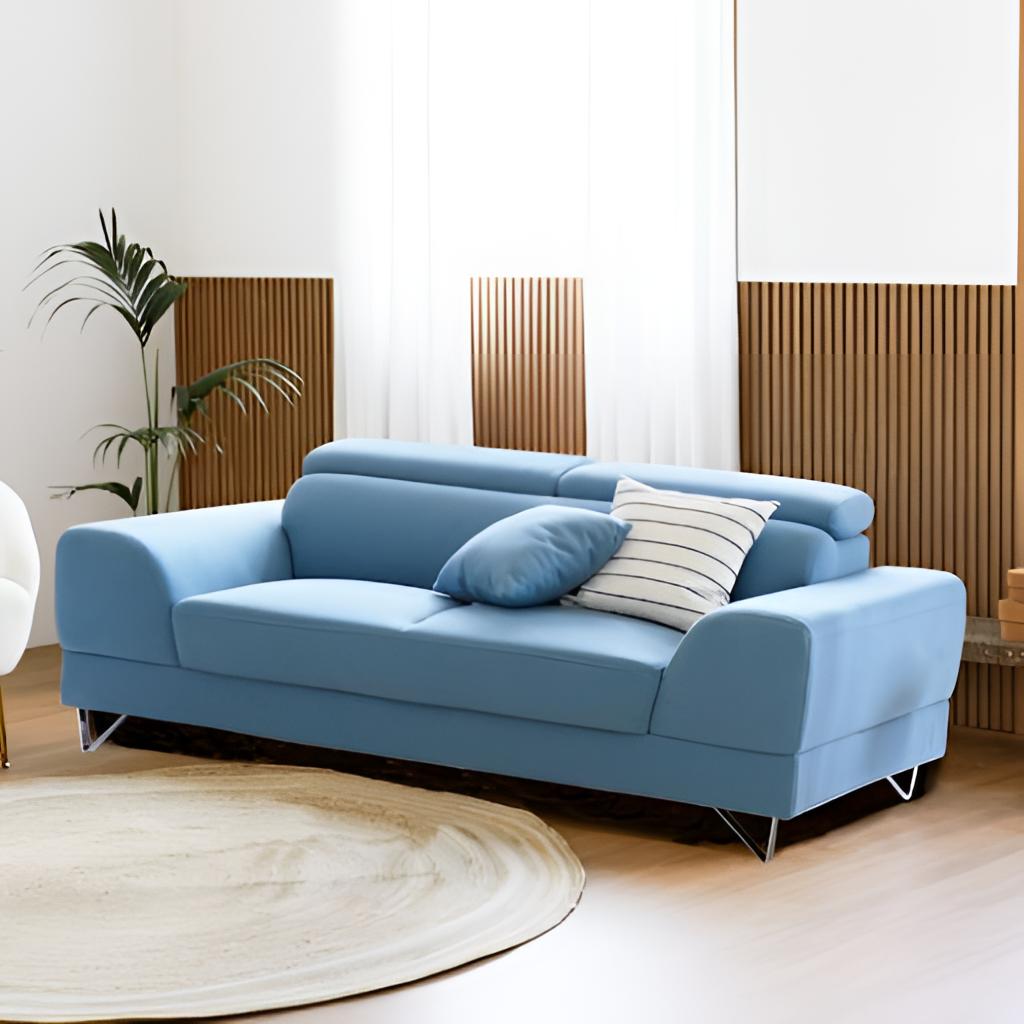
living room, fabric sofa, modern, wood flooring, with plank pattern, white fabric wallpaper, with solid pattern